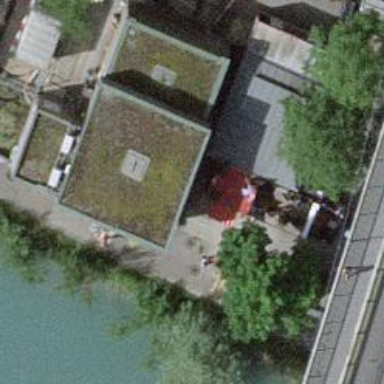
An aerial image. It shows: Bar.